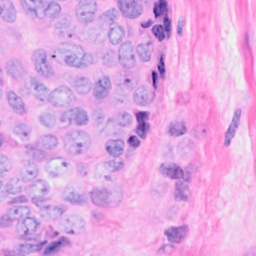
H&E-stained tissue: Breast